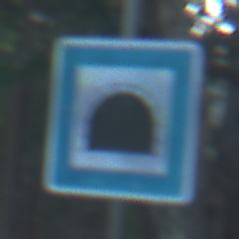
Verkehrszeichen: Tunnel
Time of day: MorningAfternoon
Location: Outdoor (Nature)
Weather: Clear
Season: NotSpecified
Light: Natural